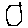
Label: hexagon